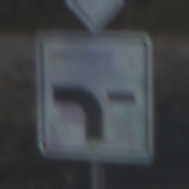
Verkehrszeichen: VerlaufVorfahrtsstrasse6
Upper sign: Vorfahrtsstrasse
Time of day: SunriseSunset
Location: Outdoor (Suburban)
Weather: PartlyCloudy
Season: Winter
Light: Natural